Aerial crown-view tile of a tropical tree (Barro Colorado Island, Panama), acquired 20250317:
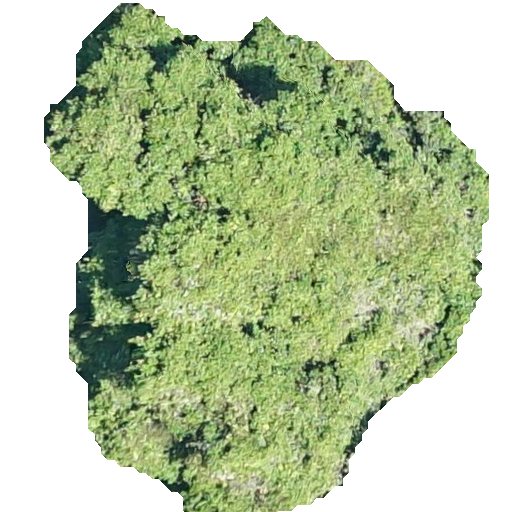
Species: Prioria copaifera
GBIF accepted scientific name: Prioria copaifera
Crown area: 240.495 m²